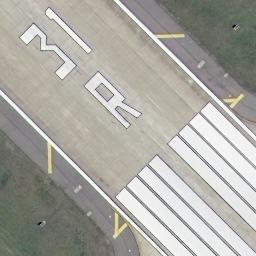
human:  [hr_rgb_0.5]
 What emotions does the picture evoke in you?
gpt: runway